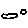
Label: cloud